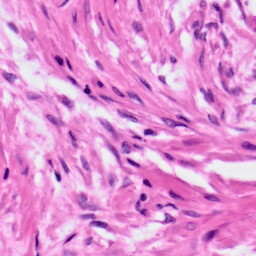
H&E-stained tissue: Ovarian